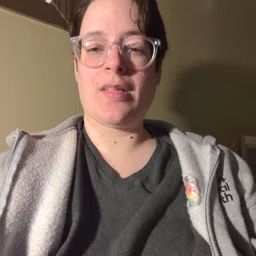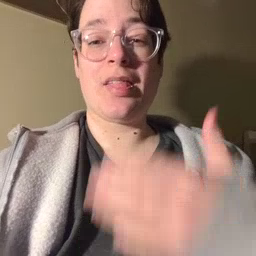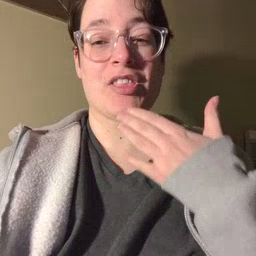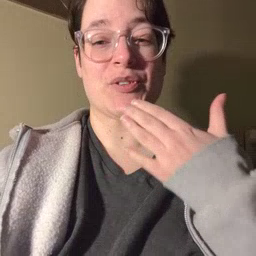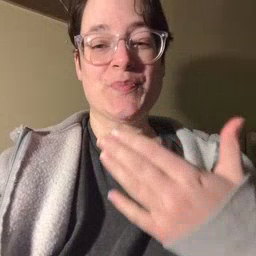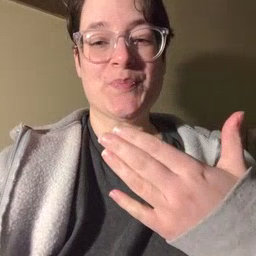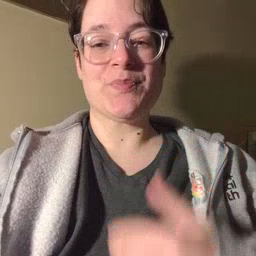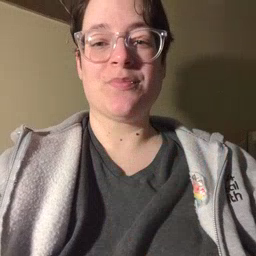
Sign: thankyou